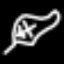
Label: leaf